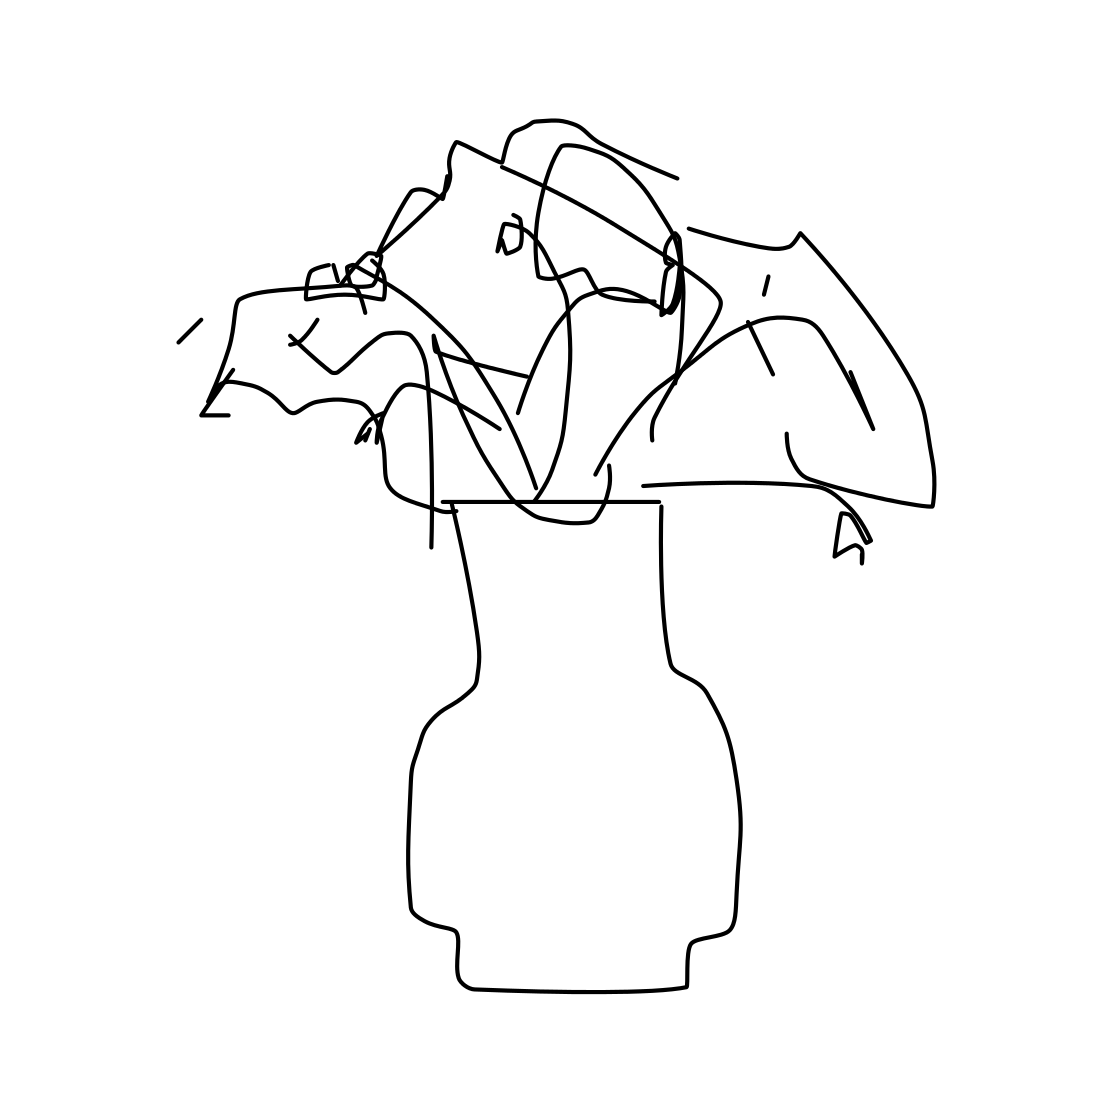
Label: vase